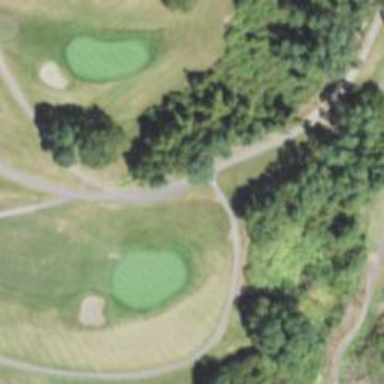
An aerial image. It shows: Path for both roads and golfers.